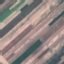
Label: AnnualCrop